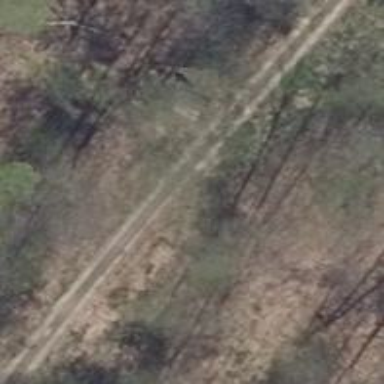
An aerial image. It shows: Concrete track with grade1 tracktype.